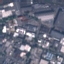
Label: Industrial